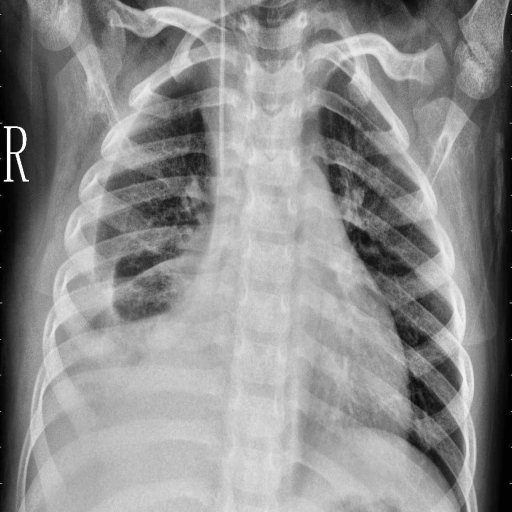
Finding: PNEUMONIA